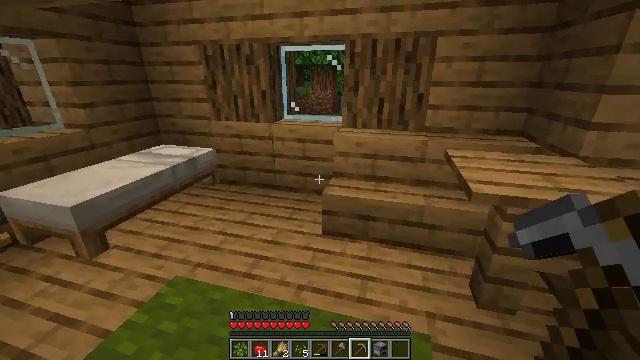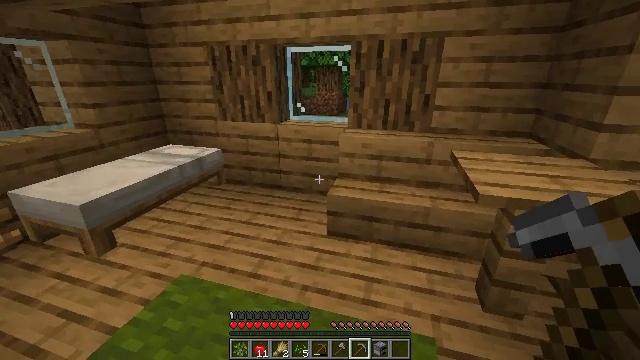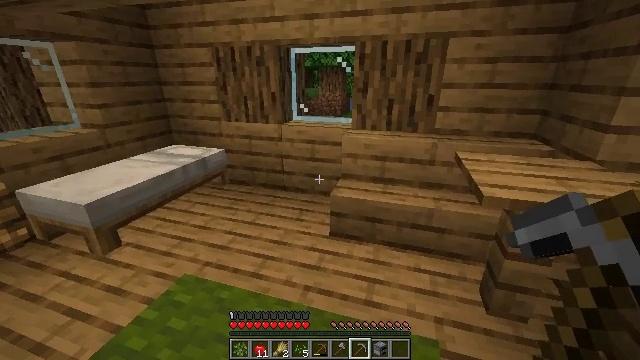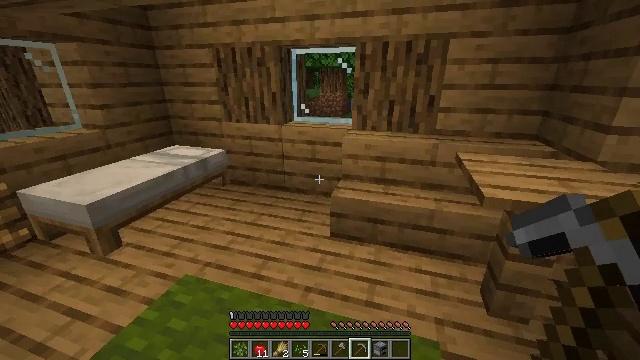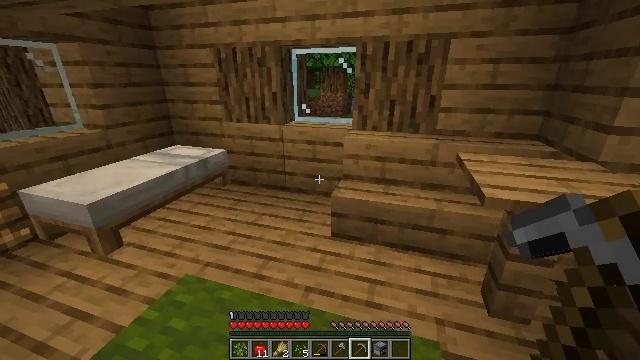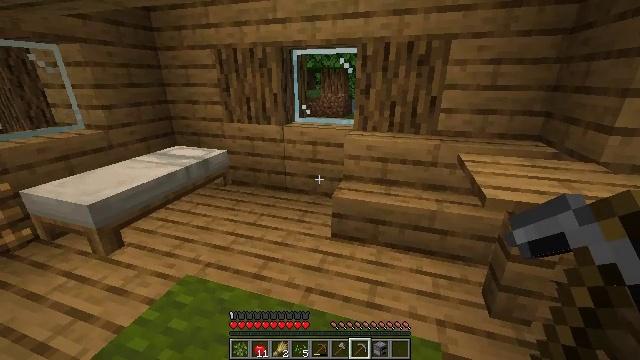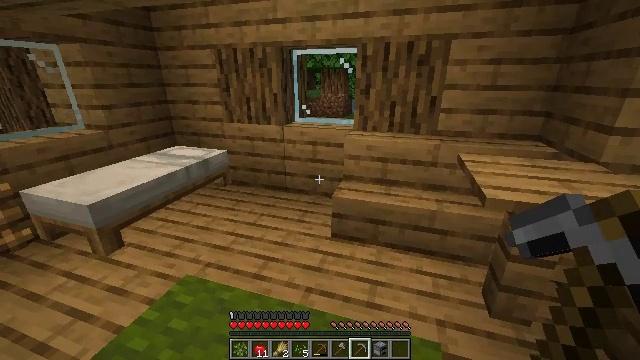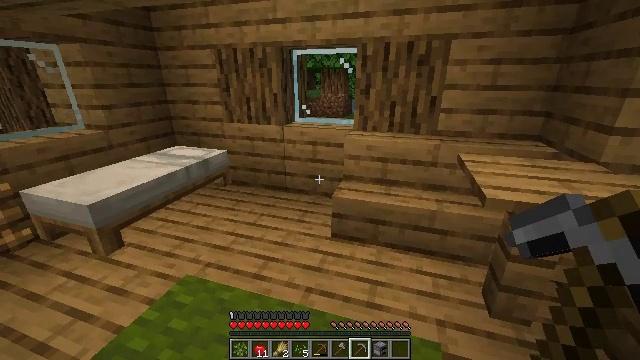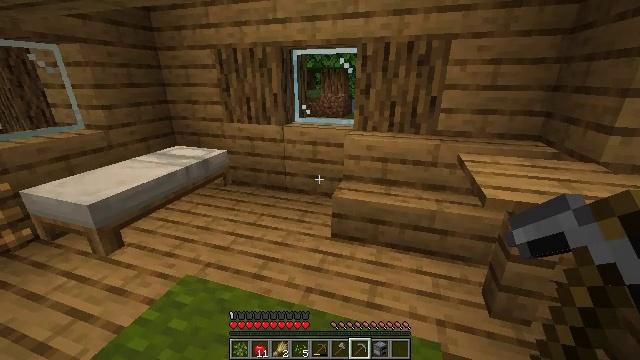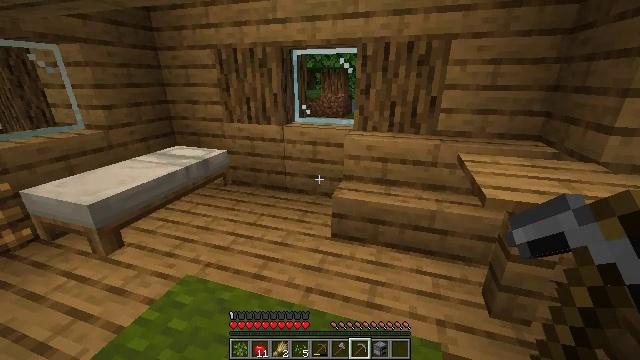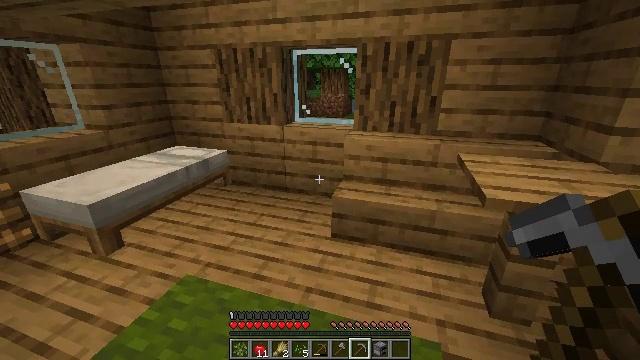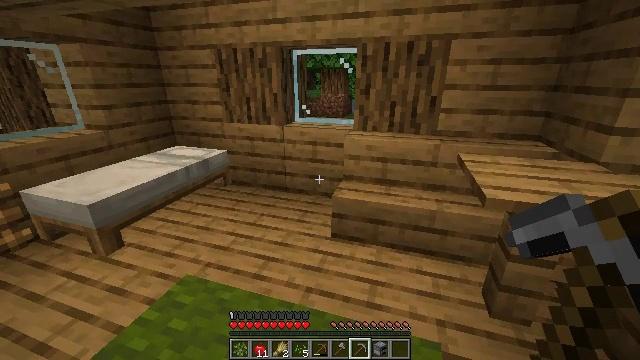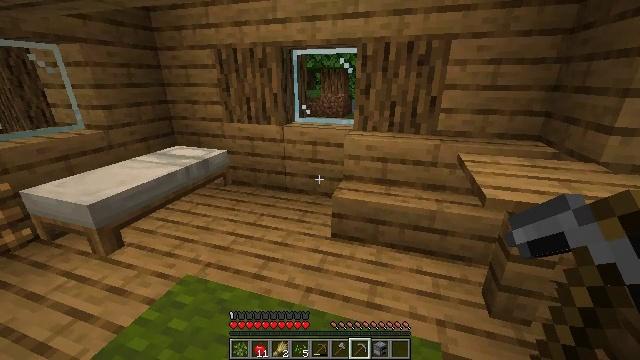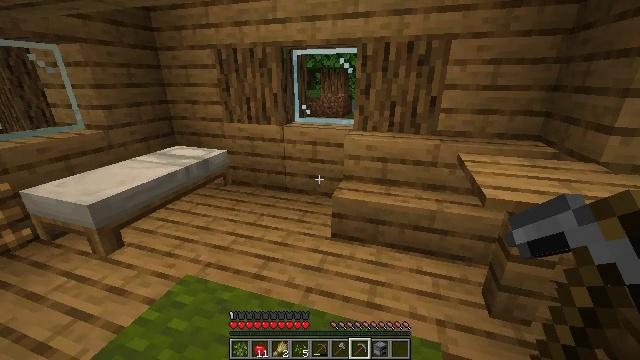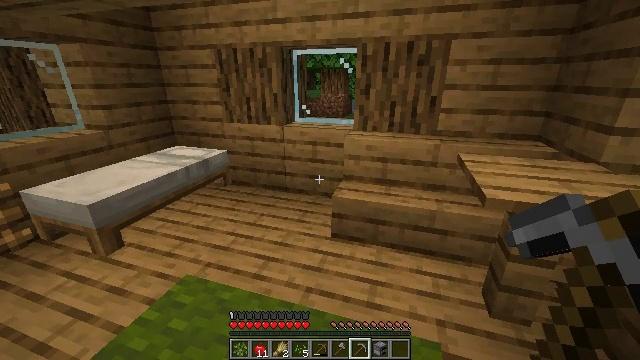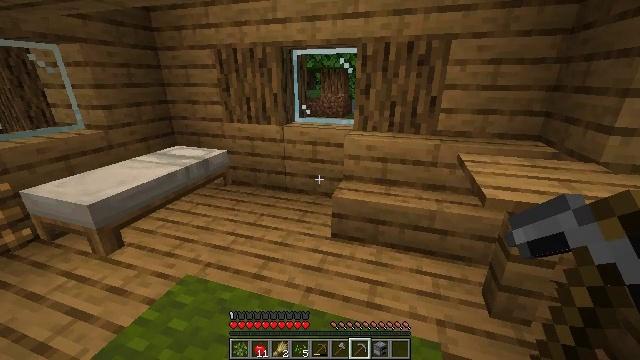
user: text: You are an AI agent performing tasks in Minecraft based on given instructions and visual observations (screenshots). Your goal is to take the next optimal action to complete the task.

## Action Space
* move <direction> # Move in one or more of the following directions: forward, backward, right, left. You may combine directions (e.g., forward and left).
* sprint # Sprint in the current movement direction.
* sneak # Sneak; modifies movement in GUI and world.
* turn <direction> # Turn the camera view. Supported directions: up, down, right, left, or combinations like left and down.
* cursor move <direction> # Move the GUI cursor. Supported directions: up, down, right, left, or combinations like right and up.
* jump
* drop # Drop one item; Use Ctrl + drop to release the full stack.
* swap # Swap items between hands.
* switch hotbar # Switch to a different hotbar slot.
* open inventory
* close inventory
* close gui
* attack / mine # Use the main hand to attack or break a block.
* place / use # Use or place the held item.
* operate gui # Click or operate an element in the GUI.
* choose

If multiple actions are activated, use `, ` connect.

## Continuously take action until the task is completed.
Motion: motion action
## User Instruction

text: Break the grass path to collect materials.
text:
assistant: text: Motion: turn left
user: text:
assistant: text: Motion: no_op
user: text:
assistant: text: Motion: no_op
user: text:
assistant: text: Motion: no_op
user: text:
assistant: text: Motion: no_op
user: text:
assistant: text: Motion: no_op
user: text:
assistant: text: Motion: no_op
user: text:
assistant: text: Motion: no_op
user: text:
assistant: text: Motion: no_op
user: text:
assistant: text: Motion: no_op
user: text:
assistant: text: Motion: no_op
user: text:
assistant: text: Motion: no_op
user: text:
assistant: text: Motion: no_op
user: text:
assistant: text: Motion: no_op
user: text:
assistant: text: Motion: no_op
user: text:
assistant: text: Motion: no_op
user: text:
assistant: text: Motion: no_op
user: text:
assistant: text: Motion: no_op
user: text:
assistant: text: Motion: no_op
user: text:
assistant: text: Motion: no_op
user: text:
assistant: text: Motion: no_op
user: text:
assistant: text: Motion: no_op
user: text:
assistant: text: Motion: no_op
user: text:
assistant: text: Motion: no_op
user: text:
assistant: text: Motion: no_op
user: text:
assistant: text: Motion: no_op
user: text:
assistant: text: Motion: no_op
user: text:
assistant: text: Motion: no_op
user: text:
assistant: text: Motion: no_op
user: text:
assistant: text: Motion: no_op